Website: home-depot
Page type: delivery-shipping
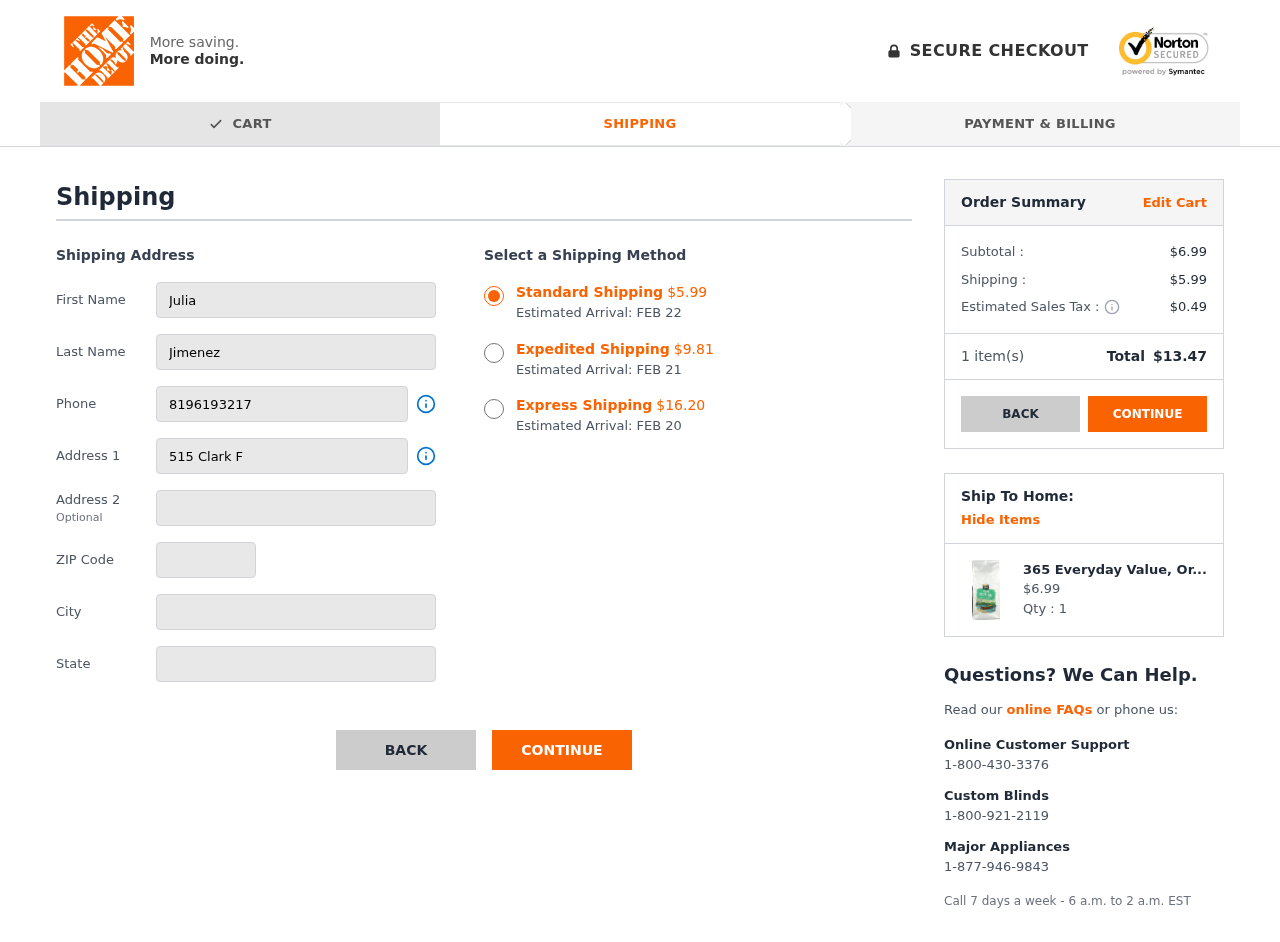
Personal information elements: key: PII_CITY
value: North Adam
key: PII_FIRSTNAME
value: Julia
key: PII_LASTNAME
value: Jimenez
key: PII_PHONE
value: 8196193217
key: PII_POSTCODE
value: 35921
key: PII_STATE
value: Oklahoma
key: PII_STREET
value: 515 Clark Flats Apt. 503
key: PII_STREET2
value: Apt. 559
Product elements: key: PRODUCT1_NAME
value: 365 Everyday Value, Organic Pacific Rim Coffee, 10 oz
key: PRODUCT1_PRICE
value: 6.99
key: PRODUCT1_QUANTITY
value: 1
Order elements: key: ORDER_SHIPPING_COST_STANDARD
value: $5.99
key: ORDER_DELIVERY_DATE
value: FEB 22
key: ORDER_SHIPPING_COST_EXPEDITED
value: $9.81
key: ORDER_DELIVERY_DATE_EXPEDITED
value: FEB 21
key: ORDER_SHIPPING_COST_EXPRESS
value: $16.20
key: ORDER_DELIVERY_DATE_EXPRESS
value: FEB 20
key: ORDER_SUBTOTAL
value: $6.99
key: ORDER_SHIPPING_COST
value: $5.99
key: ORDER_TAX
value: $0.49
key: ORDER_NUM_ITEMS
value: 1
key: ORDER_TOTAL
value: $13.47